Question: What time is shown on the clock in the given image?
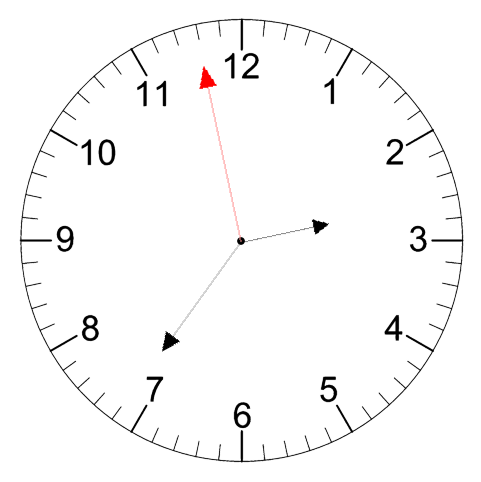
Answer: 02:35:58